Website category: sports
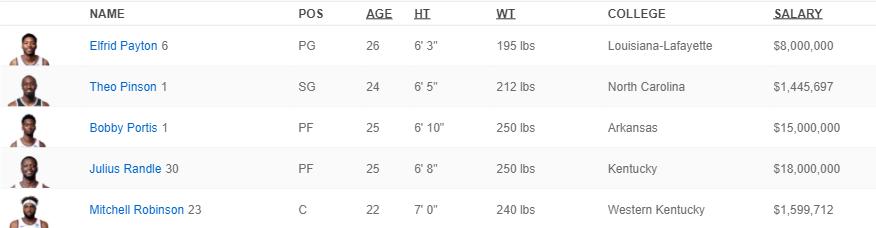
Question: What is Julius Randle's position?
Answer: PF

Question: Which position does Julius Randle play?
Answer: PF

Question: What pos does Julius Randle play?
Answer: PF

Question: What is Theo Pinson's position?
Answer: SG

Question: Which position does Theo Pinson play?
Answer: SG

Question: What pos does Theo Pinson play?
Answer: SG

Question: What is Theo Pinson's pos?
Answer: SG

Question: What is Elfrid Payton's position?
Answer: PG

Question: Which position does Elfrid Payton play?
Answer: PG

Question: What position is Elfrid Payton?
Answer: PG

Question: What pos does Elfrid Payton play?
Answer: PG

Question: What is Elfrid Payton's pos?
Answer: PG

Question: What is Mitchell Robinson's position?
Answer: C

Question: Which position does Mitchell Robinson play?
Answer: C

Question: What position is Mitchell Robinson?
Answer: C

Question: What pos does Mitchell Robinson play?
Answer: C

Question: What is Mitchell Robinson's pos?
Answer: C

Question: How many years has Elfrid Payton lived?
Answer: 26

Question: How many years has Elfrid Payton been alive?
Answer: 26

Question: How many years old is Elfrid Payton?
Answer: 26

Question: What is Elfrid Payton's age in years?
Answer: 26

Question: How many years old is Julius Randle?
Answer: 25

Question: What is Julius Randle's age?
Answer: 25

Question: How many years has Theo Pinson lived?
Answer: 24

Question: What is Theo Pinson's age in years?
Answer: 24

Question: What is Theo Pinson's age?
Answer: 24

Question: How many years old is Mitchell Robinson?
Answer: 22

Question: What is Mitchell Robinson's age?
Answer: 22

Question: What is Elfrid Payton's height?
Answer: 6' 3"

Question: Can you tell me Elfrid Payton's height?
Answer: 6' 3"

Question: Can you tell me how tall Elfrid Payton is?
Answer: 6' 3"

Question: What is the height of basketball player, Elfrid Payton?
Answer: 6' 3"

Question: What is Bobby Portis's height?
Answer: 6' 10"

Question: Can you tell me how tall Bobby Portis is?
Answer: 6' 10"

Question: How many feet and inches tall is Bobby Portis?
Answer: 6' 10"

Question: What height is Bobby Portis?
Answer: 6' 10"

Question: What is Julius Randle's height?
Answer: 6' 8"

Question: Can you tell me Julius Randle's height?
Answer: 6' 8"

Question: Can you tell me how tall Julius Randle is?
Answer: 6' 8"

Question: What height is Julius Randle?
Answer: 6' 8"

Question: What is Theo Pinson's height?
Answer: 6' 5"

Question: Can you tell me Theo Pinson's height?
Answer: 6' 5"

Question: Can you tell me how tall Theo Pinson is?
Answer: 6' 5"

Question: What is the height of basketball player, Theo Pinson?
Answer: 6' 5"

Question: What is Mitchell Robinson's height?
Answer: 7' 0"

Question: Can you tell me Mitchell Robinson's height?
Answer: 7' 0"

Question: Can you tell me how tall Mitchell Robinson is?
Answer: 7' 0"

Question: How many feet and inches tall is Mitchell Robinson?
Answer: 7' 0"

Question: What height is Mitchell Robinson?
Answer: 7' 0"

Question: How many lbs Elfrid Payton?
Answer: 195 lbs

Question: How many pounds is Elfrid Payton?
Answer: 195 lbs

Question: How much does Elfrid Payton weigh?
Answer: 195 lbs

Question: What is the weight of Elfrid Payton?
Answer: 195 lbs

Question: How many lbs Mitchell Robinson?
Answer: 240 lbs

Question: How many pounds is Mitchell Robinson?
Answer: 240 lbs

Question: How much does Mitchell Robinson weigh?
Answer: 240 lbs

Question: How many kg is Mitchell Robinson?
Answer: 240 lbs

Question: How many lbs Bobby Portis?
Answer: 250 lbs

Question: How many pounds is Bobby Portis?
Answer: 250 lbs

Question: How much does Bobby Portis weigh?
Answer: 250 lbs

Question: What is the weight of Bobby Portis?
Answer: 250 lbs

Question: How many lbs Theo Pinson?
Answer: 212 lbs

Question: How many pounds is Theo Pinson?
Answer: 212 lbs

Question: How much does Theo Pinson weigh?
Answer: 212 lbs